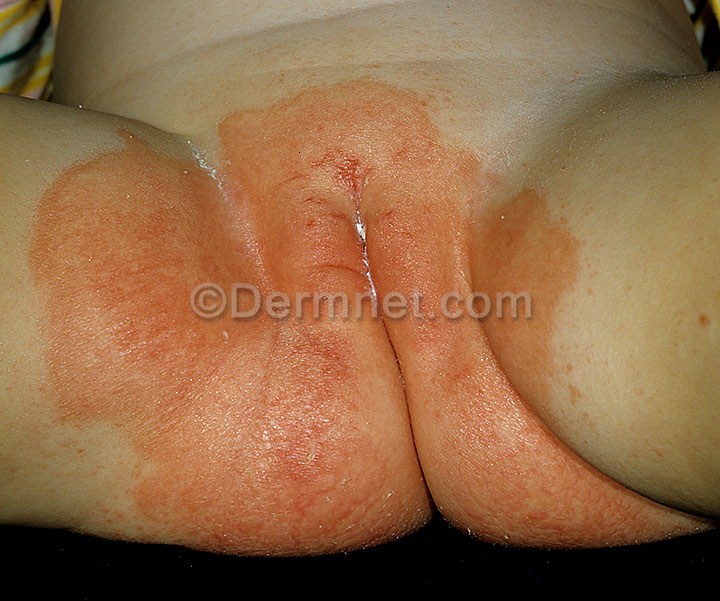
Disease: Poison Ivy Photos and other Contact Dermatitis